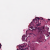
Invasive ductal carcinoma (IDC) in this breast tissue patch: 0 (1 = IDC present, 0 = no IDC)